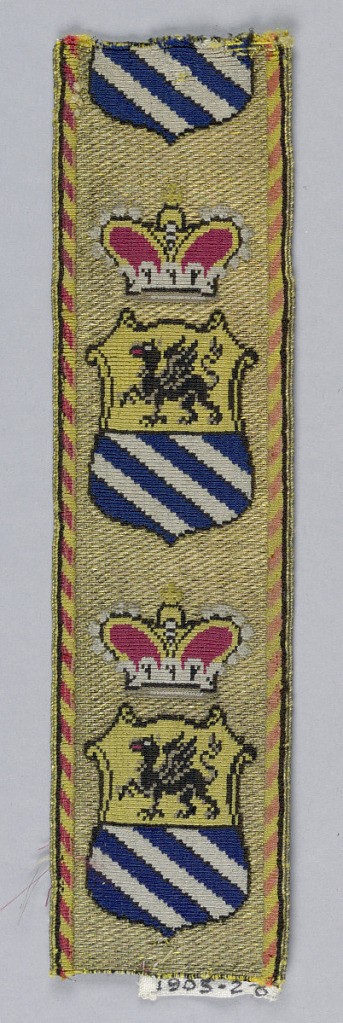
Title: Livery trimming
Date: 18th century
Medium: silk, metallic thread Technique: woven
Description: Design of a shield showing a griffon above blue and white bands placed diagonally and surmounted by a crown.